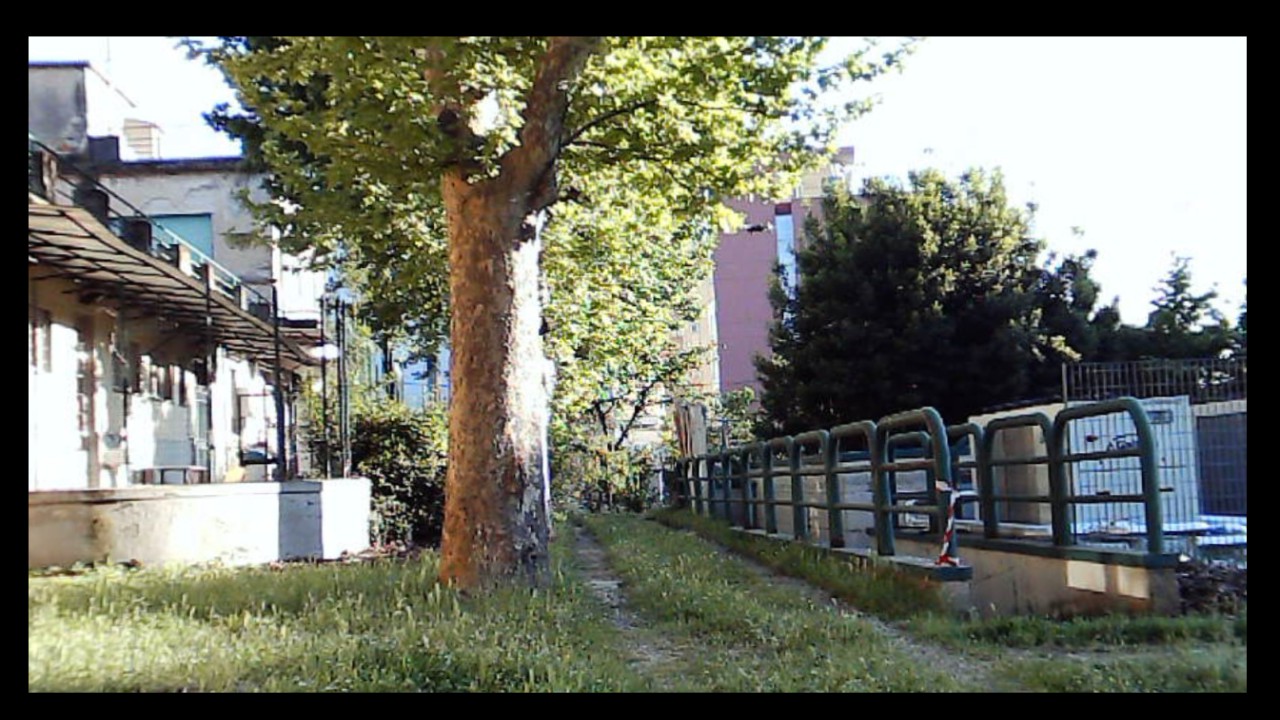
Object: DarwinFPV cineape20

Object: DJI Tello EDU